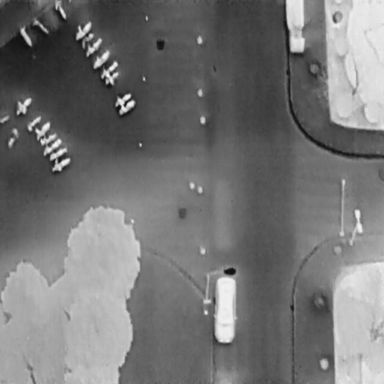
There is a Car in the infrared image.